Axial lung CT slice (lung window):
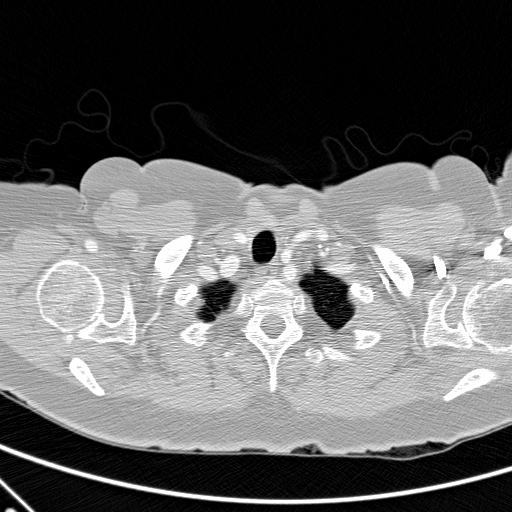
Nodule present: no